Field crop: maize
Growth stage: 1
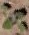
Species: chenopodium